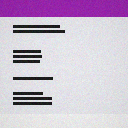
Screen state: on